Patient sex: M
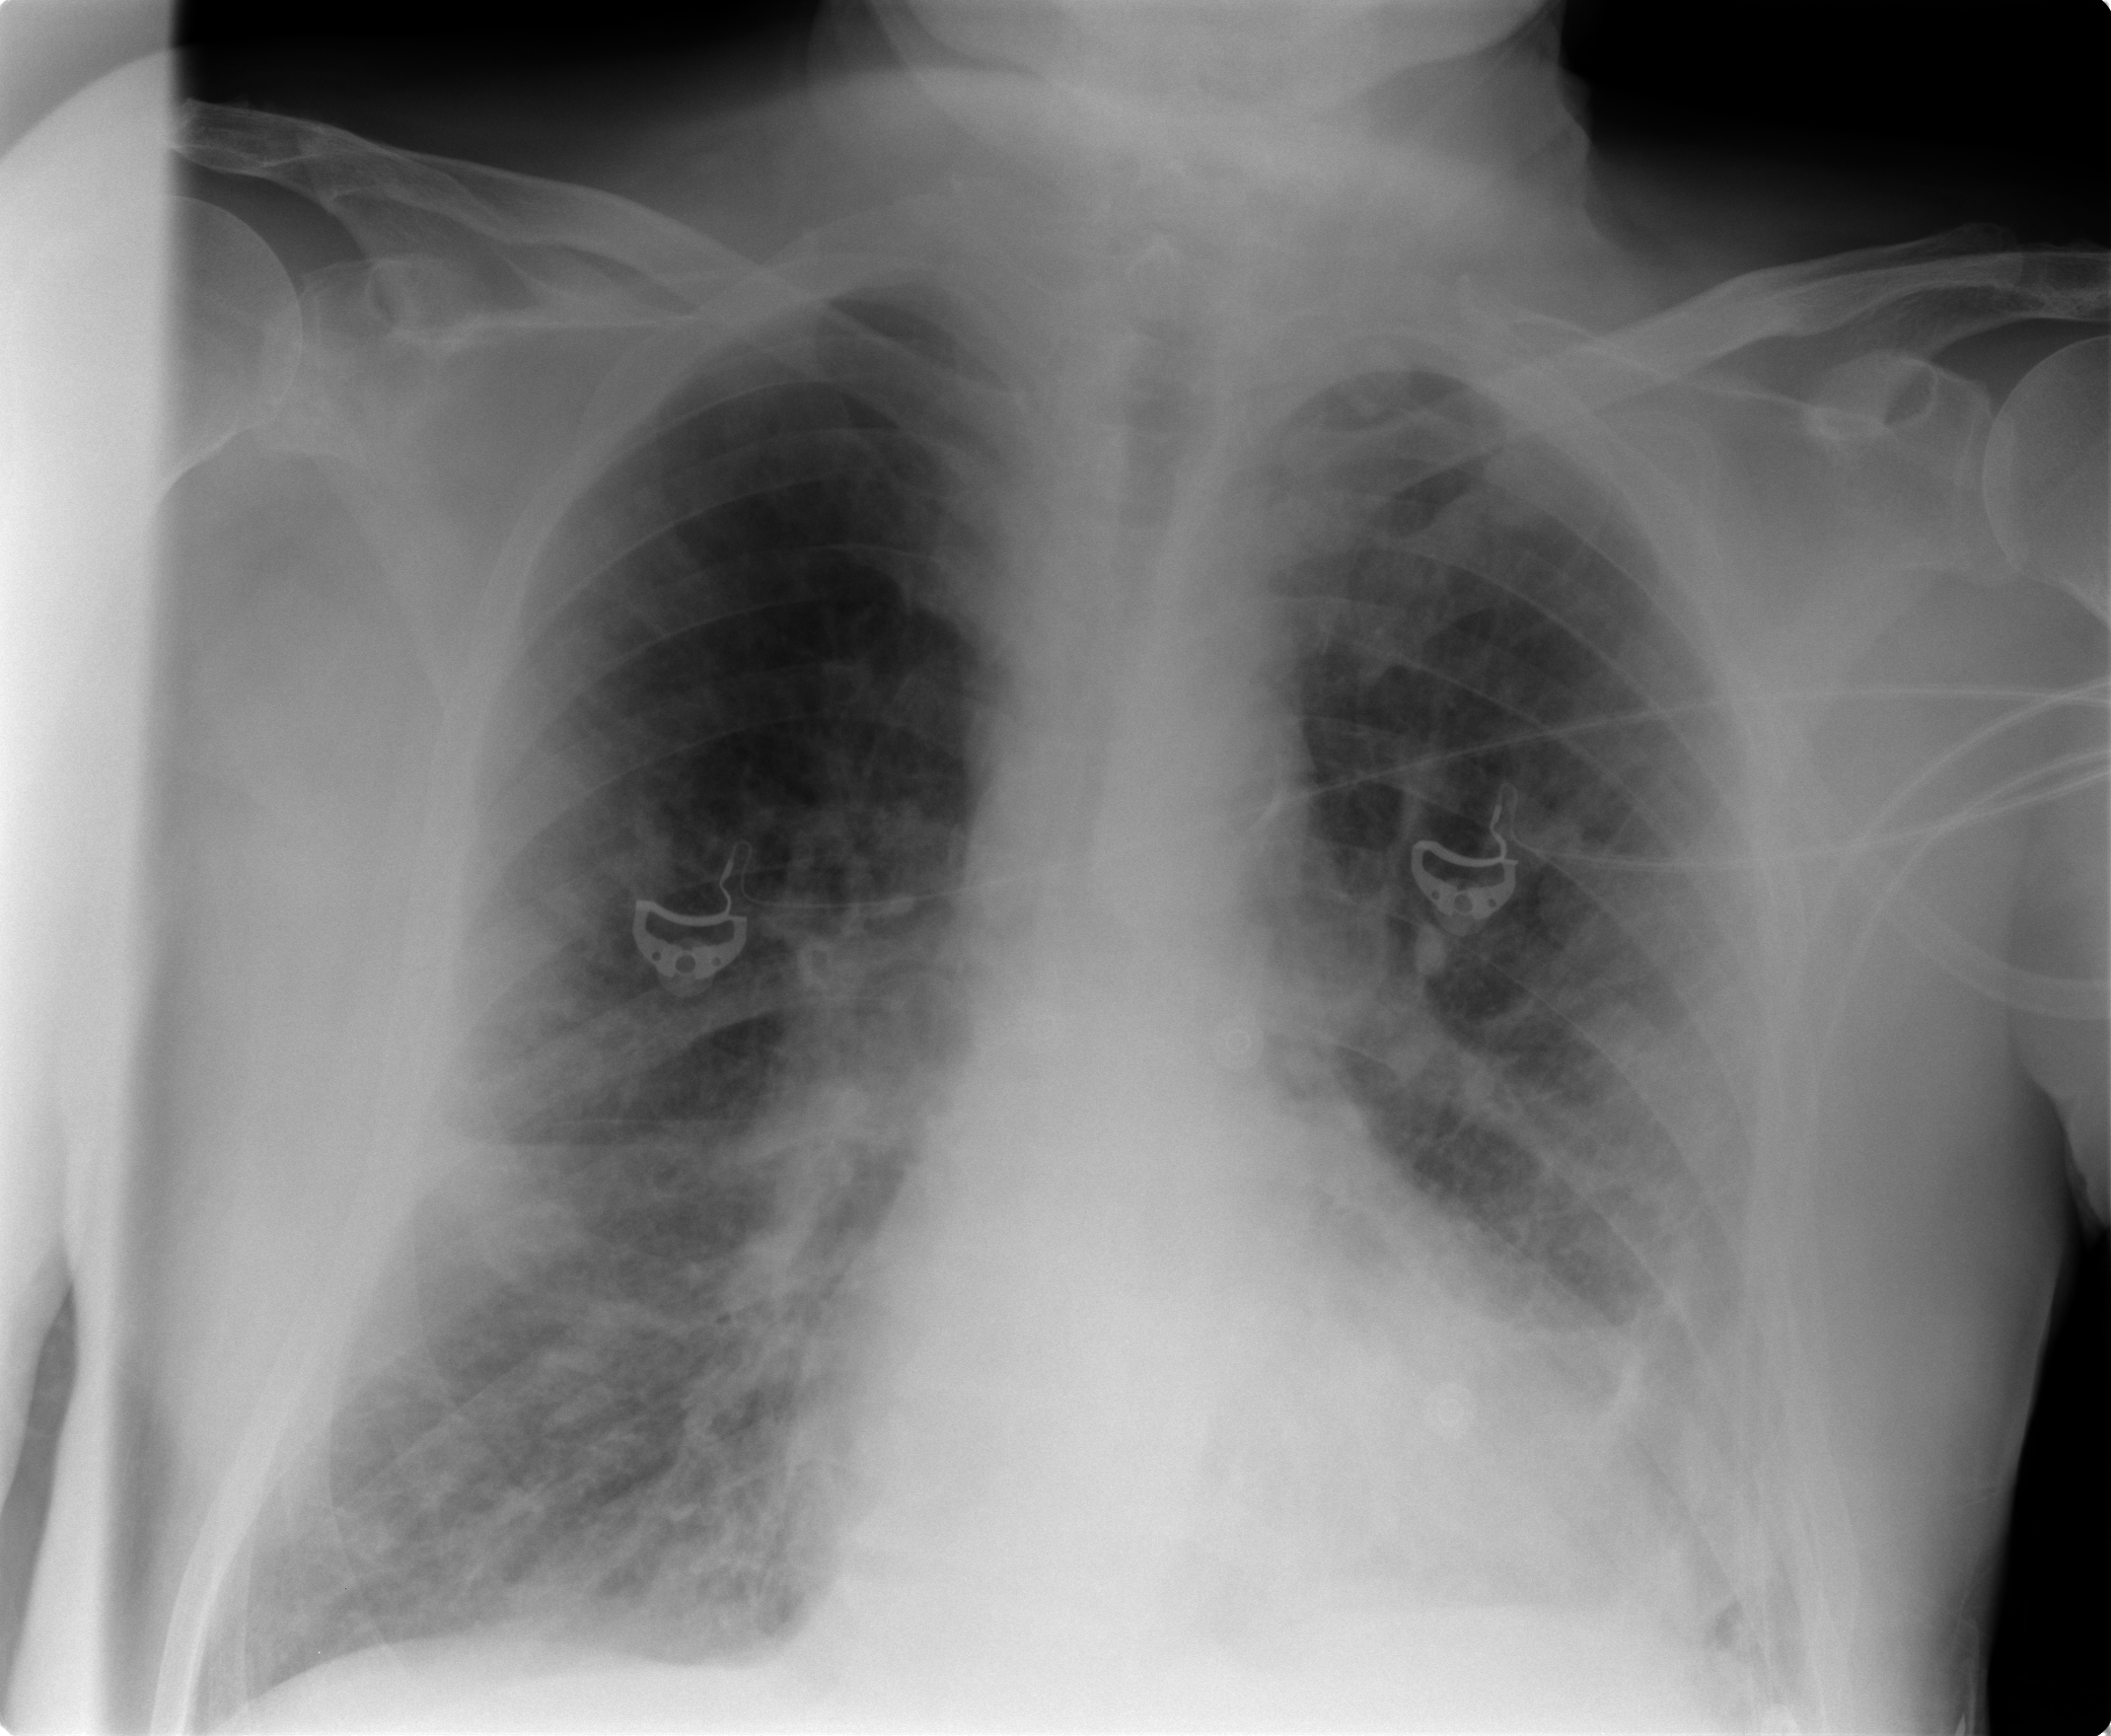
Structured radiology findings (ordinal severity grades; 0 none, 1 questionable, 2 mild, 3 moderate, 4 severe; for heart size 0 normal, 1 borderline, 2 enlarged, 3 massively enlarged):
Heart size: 1
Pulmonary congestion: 2
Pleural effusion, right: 0
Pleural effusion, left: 1
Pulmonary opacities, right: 2
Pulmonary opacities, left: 2
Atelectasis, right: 2
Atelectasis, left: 2